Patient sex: F
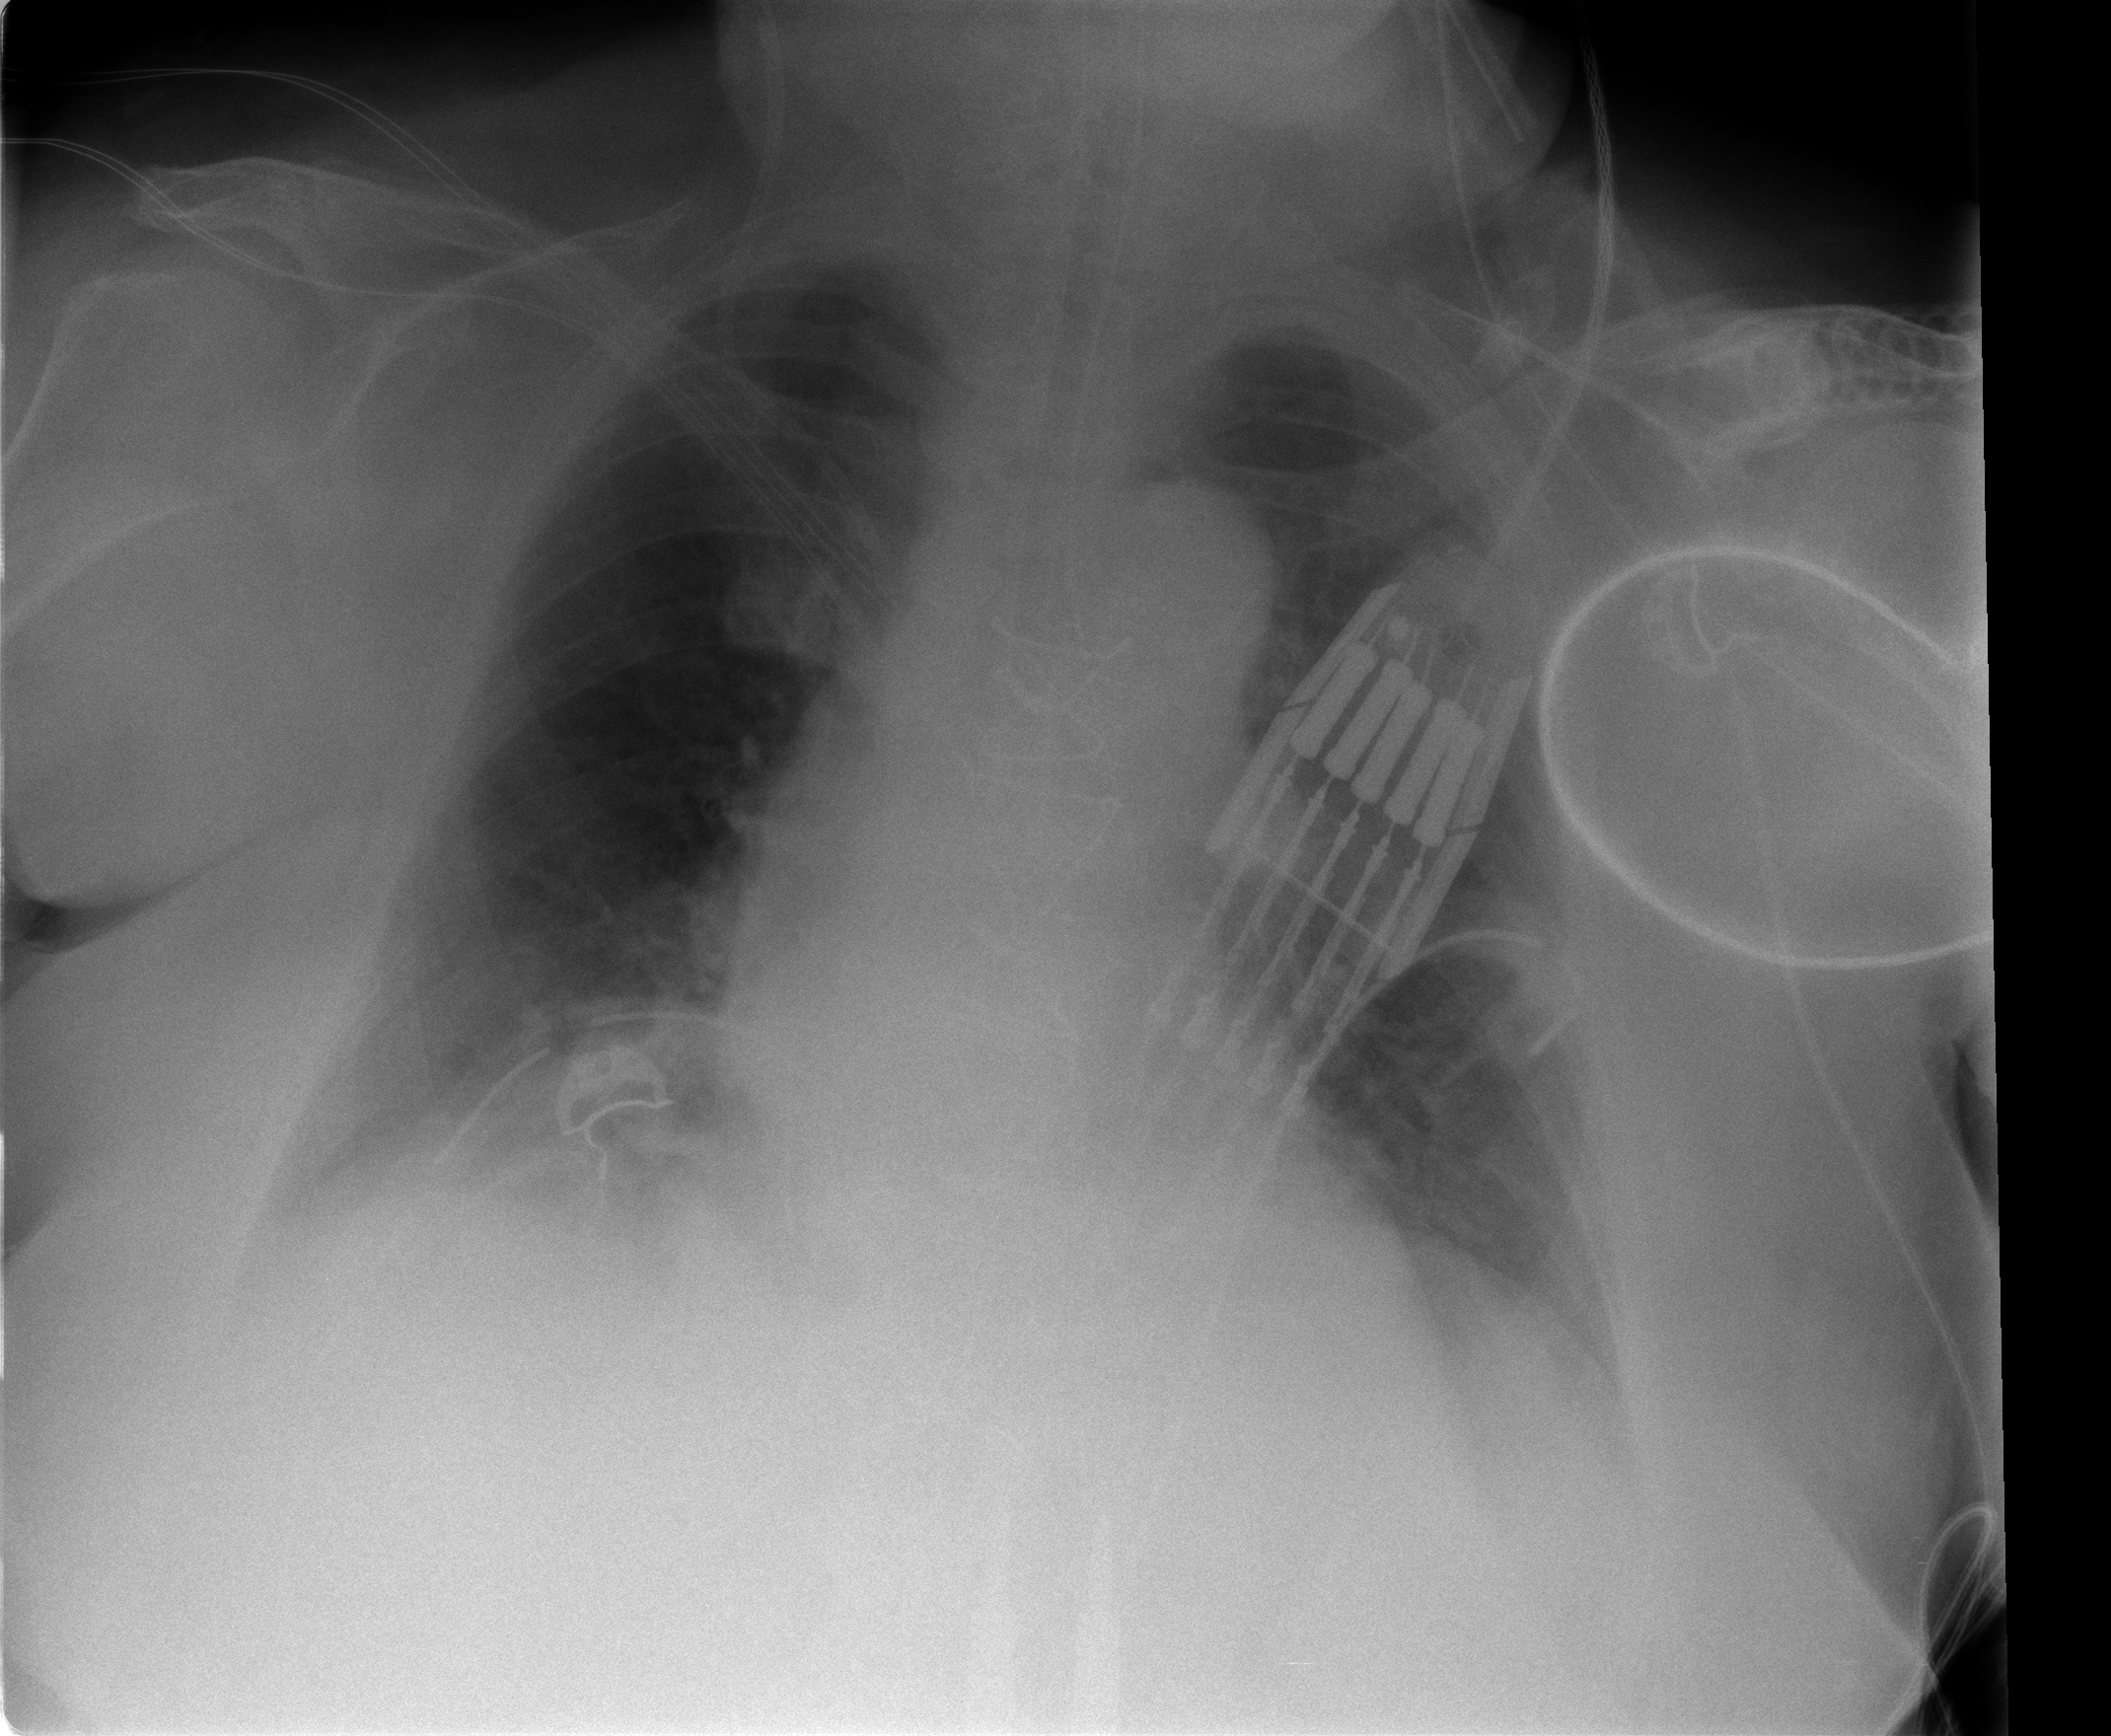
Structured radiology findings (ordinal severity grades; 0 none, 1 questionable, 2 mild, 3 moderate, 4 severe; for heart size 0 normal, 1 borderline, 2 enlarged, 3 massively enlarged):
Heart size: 1
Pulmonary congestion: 0
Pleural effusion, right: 0
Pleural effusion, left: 2
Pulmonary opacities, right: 2
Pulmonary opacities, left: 0
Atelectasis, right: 2
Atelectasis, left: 0